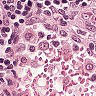
Metastatic tissue present: no